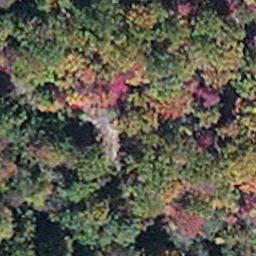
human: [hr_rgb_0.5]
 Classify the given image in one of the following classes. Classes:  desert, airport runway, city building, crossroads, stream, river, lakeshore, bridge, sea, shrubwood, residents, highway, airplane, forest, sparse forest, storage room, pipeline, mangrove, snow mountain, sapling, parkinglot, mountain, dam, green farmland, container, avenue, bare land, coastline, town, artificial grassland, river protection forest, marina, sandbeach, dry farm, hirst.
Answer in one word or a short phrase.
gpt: mangrove